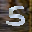
Label: 5